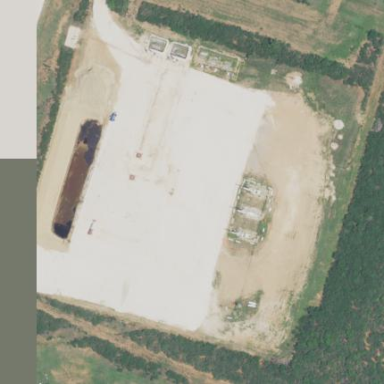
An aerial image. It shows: Industrial wellsite.